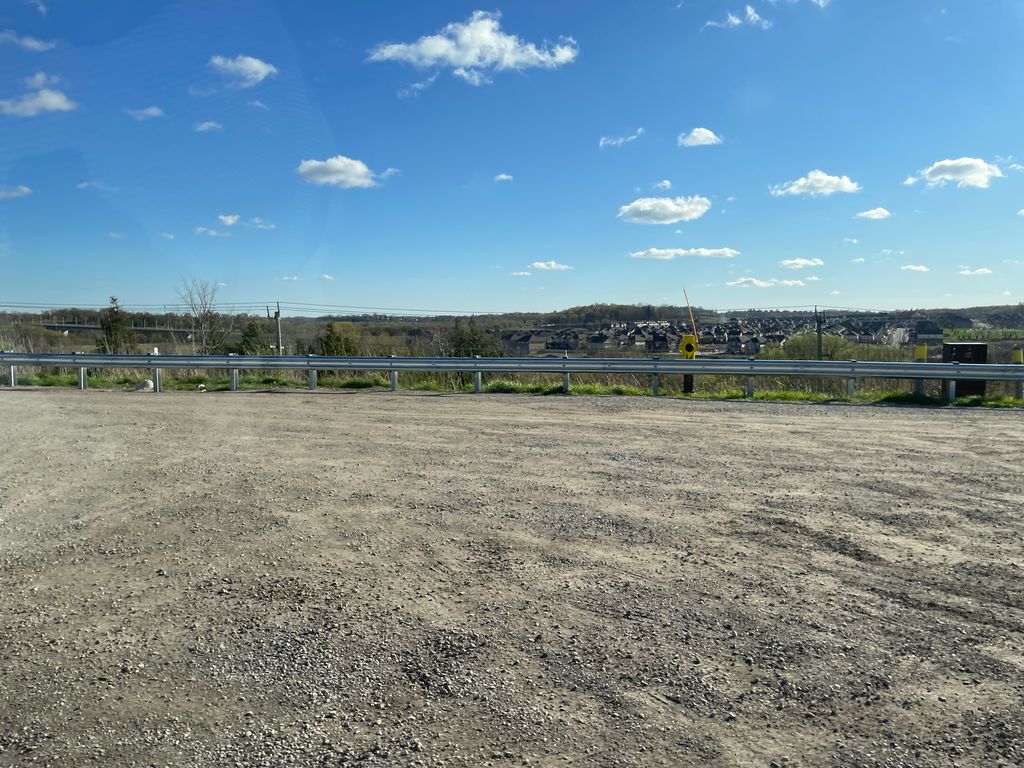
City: kitchener-waterloo